Aerial crown-view tile of a tropical tree (Barro Colorado Island, Panama), acquired 20250715:
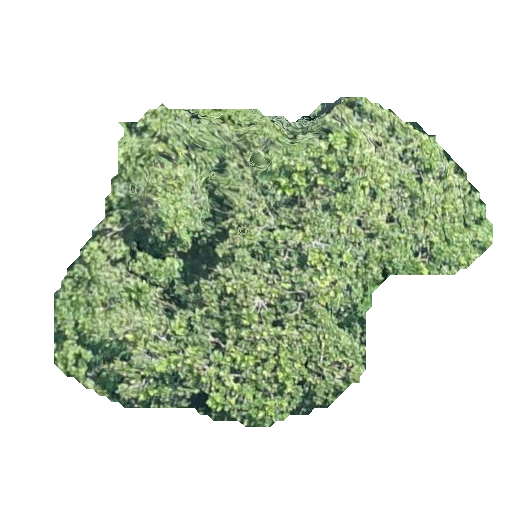
Species: Anacardium excelsum
GBIF accepted scientific name: Anacardium excelsum
Crown area: 146.557 m²